Interaction volume radius: 5 \u00c5
Interaction volume height: 20 \u00c5
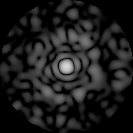
Disorder parameter: 0.8476